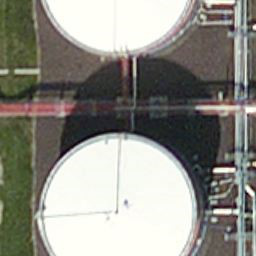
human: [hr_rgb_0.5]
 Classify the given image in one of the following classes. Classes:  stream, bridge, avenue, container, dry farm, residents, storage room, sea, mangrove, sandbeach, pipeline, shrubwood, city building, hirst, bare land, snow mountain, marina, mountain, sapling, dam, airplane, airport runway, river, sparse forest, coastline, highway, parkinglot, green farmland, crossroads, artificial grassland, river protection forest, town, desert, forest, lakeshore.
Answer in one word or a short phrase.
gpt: storage room